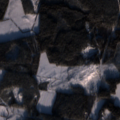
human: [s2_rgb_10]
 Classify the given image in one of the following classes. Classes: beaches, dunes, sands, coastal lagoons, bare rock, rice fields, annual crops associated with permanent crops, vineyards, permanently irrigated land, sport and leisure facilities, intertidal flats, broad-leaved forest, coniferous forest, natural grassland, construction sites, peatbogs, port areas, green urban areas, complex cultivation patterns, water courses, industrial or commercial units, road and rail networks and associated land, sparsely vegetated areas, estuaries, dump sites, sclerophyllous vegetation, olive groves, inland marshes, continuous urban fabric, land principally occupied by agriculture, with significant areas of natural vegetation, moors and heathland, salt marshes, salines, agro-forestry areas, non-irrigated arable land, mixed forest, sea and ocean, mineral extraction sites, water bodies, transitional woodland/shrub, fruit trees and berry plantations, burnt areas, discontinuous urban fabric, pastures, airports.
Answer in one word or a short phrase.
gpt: non-irrigated arable land, land principally occupied by agriculture, with significant areas of natural vegetation, coniferous forest